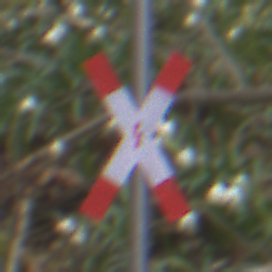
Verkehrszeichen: Andreaskreuz
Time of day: MorningAfternoon
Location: Outdoor (Nature)
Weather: PartlyCloudy
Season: NotSpecified
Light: Natural